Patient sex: F
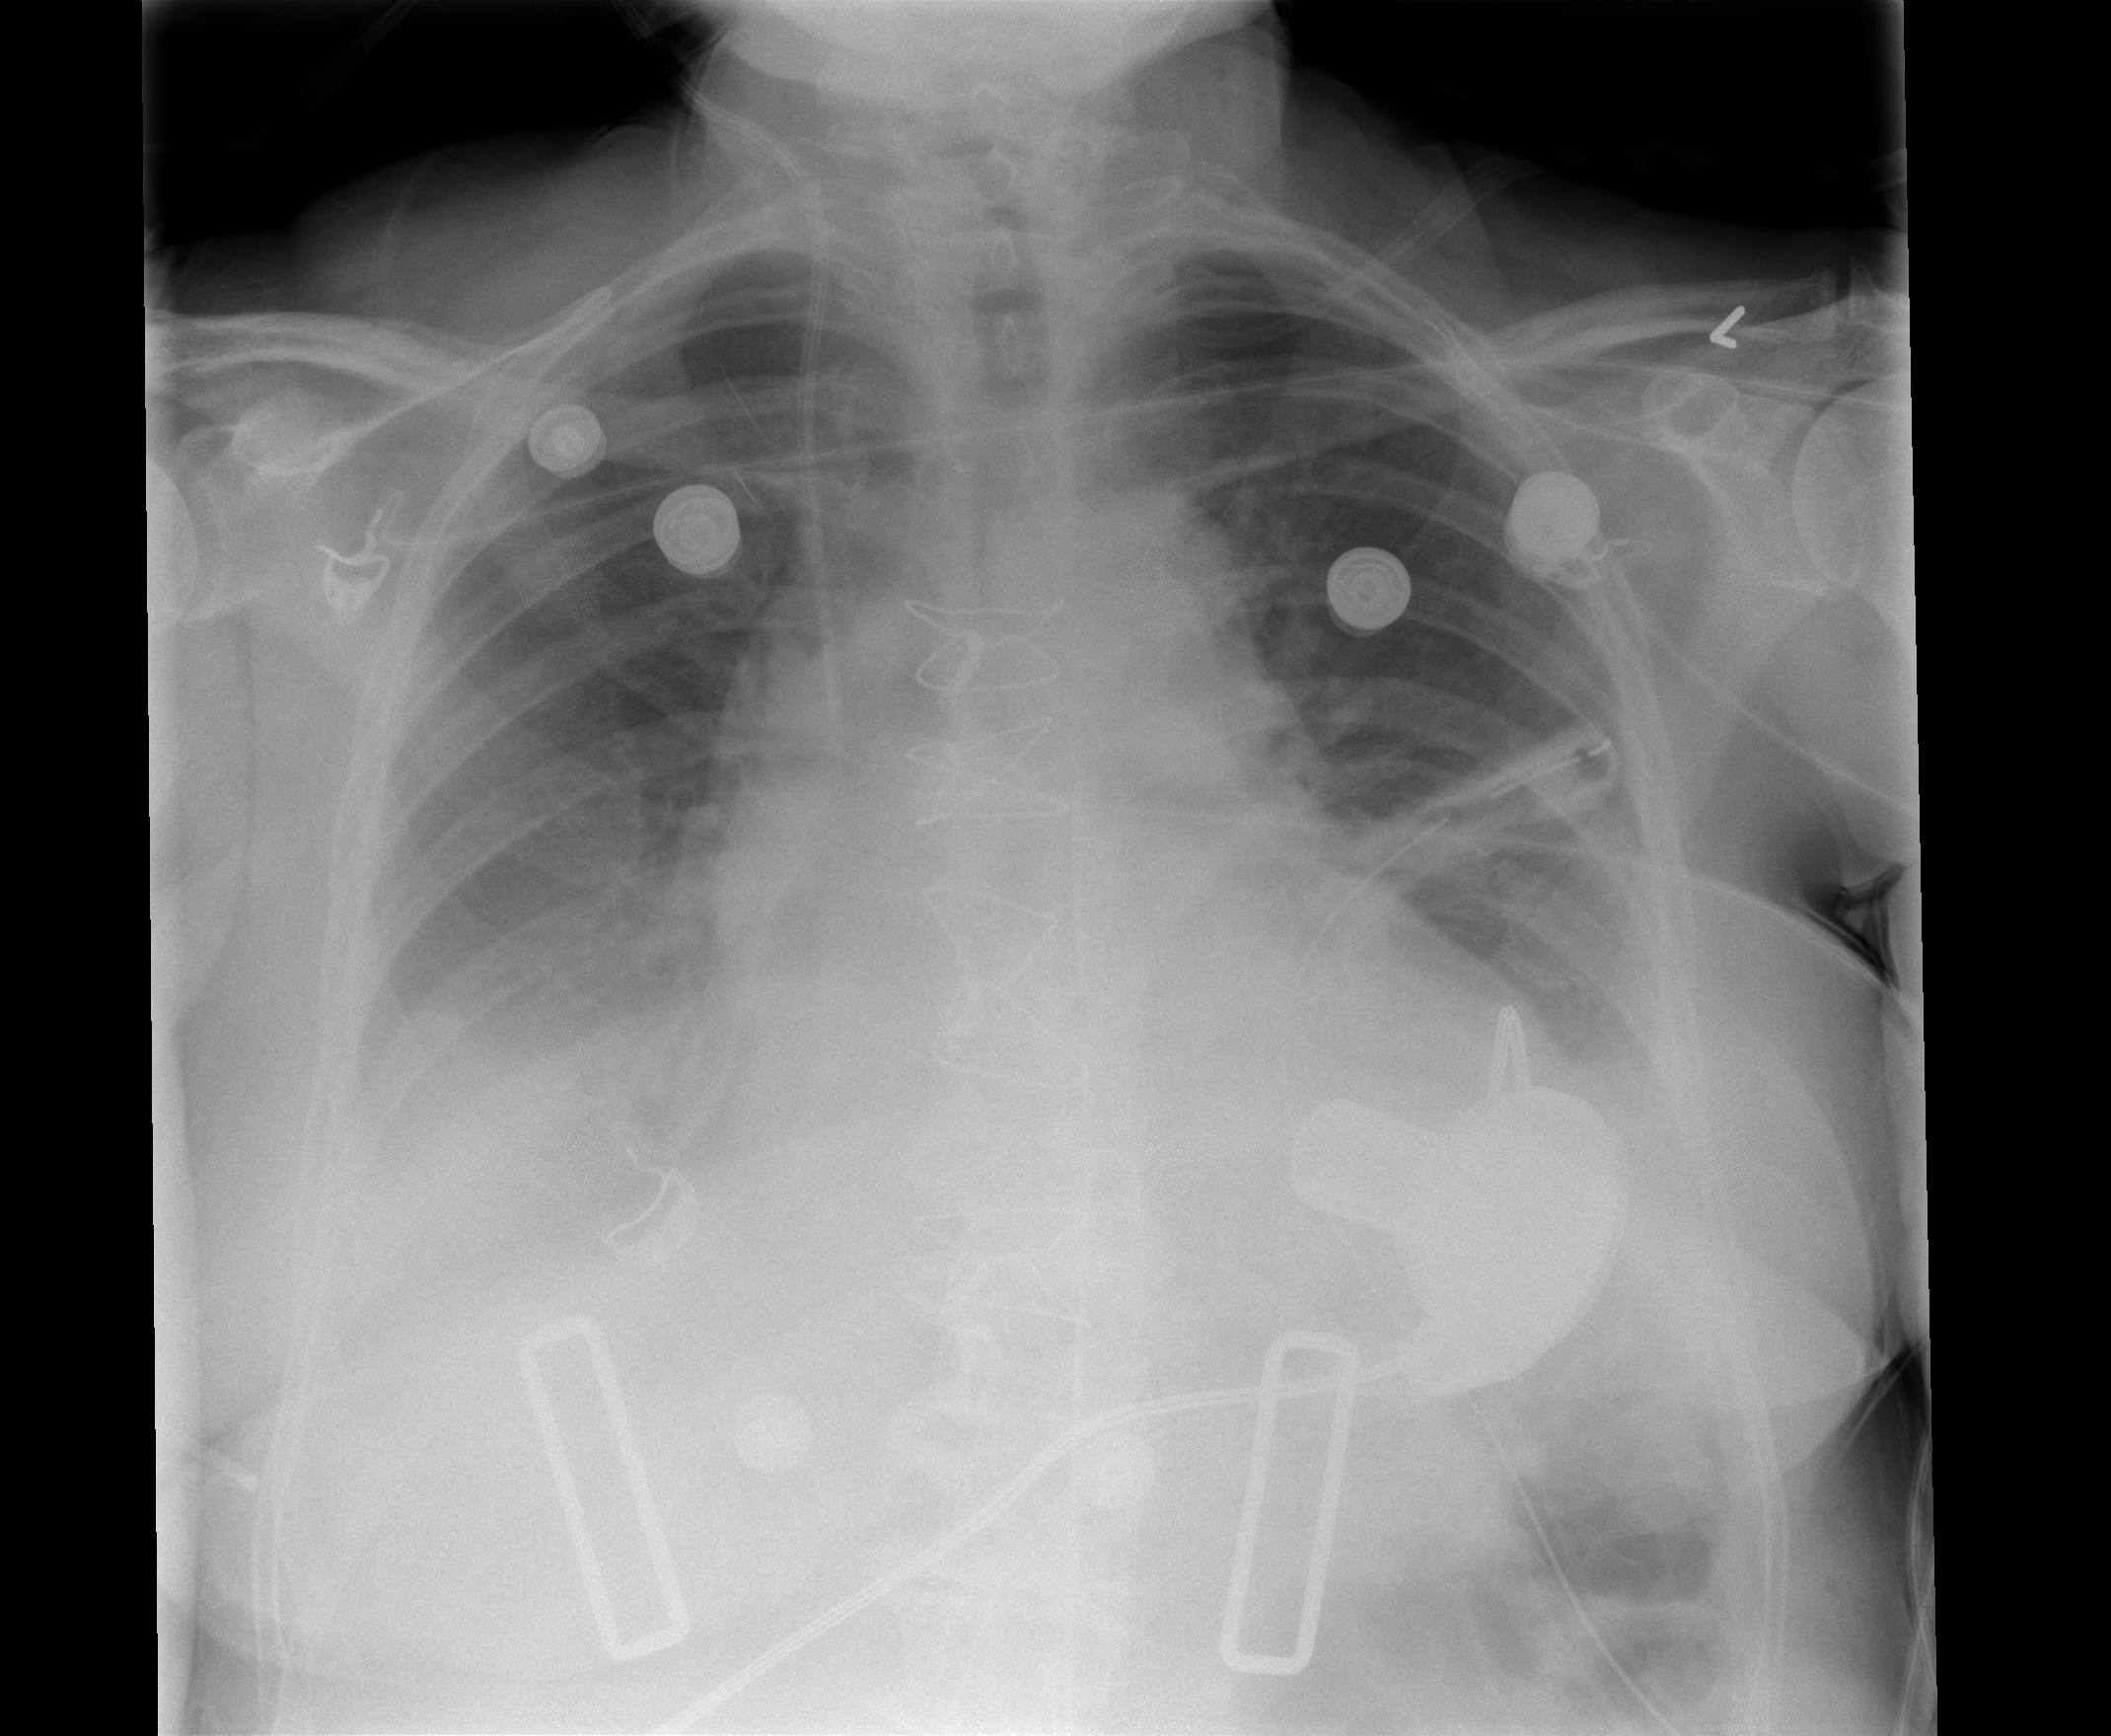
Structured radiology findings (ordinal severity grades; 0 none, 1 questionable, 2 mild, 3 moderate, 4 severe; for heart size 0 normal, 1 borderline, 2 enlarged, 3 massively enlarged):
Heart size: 2
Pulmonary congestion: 0
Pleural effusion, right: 2
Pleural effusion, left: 2
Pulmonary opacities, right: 0
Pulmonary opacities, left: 0
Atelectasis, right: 2
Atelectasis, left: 2